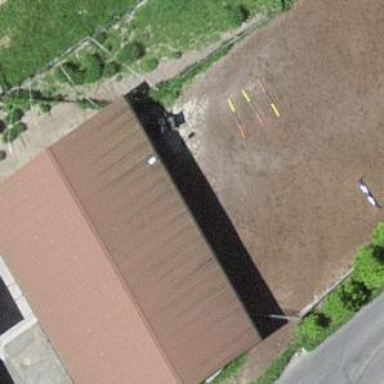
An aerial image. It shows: Rural barn.